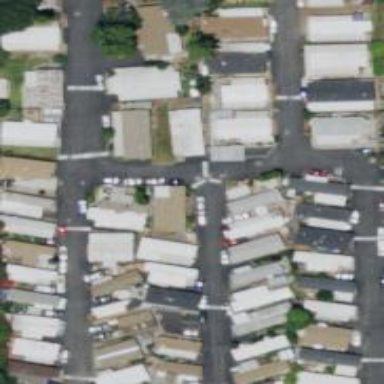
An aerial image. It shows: Residential area designated for mobile homes. It is mobile home park.